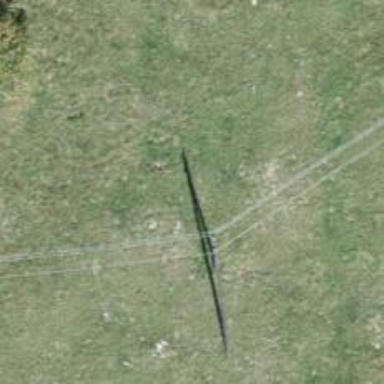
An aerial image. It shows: Minor power line.